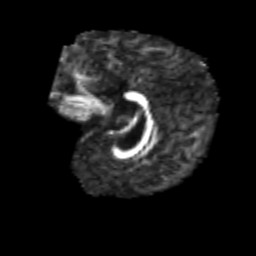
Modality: FA
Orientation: sagittal
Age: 6
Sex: male
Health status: healthy